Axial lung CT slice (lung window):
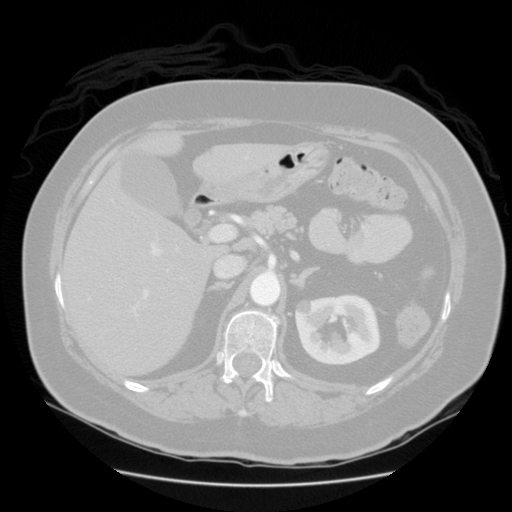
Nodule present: no